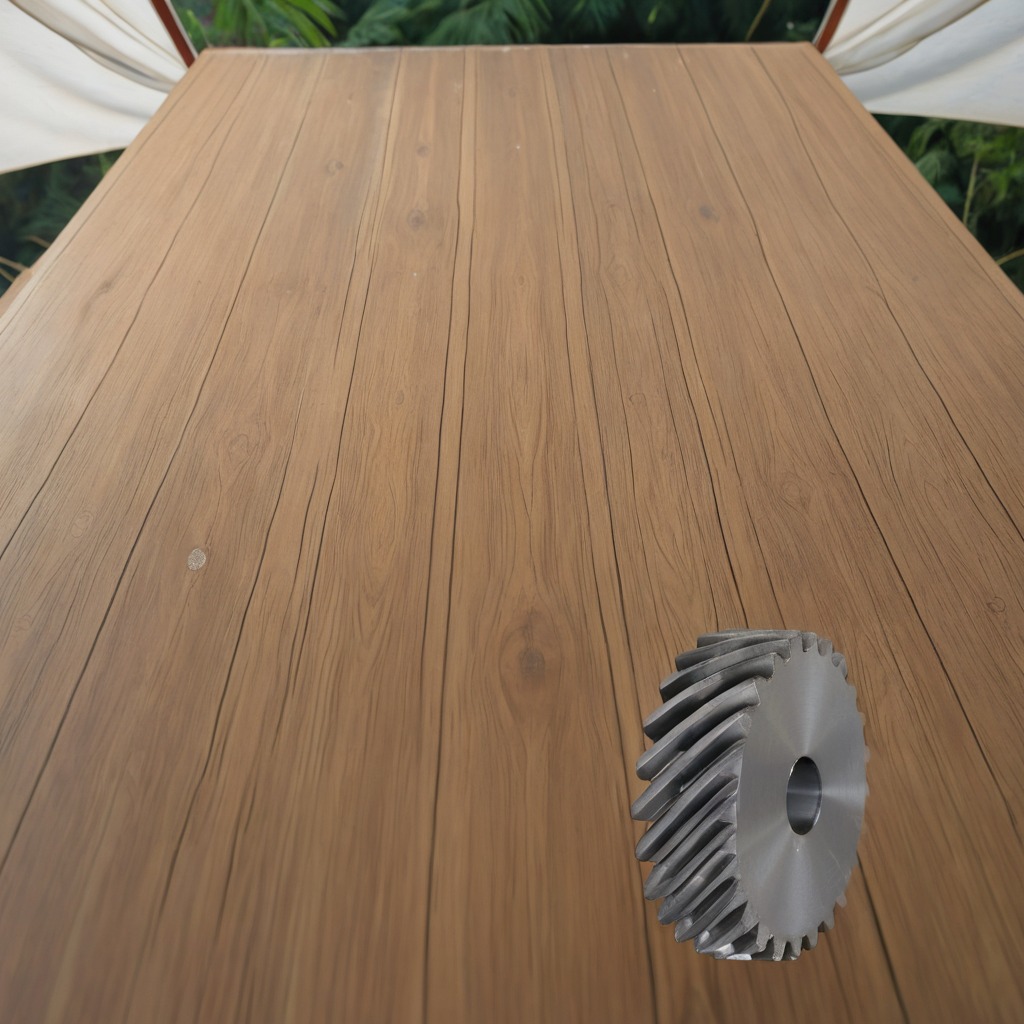
A steel gear with teeth is lying on the wooden table.